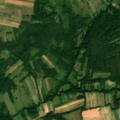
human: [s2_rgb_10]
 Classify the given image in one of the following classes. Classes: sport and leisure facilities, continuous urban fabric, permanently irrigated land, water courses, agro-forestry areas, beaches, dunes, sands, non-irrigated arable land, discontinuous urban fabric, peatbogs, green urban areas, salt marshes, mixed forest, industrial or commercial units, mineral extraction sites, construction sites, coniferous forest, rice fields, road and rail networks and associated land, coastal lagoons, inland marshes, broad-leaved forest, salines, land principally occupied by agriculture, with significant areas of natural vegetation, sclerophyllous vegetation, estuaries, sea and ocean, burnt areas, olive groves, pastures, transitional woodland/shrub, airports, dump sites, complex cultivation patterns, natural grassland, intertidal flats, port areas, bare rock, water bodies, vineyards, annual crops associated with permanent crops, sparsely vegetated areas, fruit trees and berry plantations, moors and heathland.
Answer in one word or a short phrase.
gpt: non-irrigated arable land, pastures, broad-leaved forest, transitional woodland/shrub